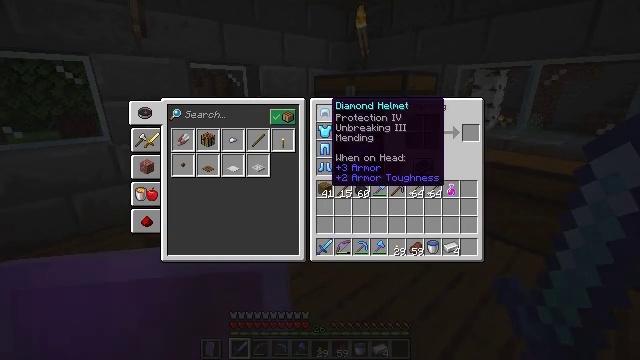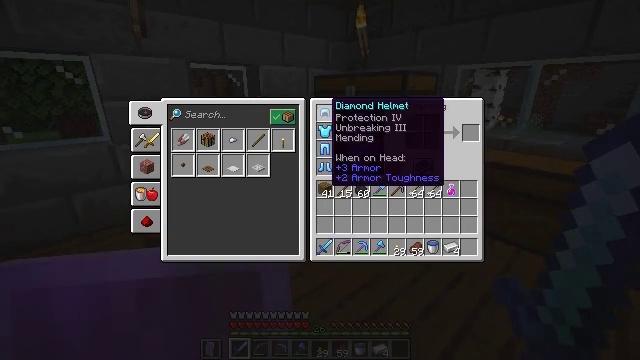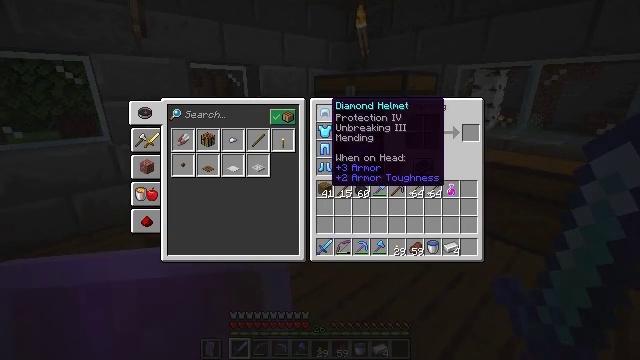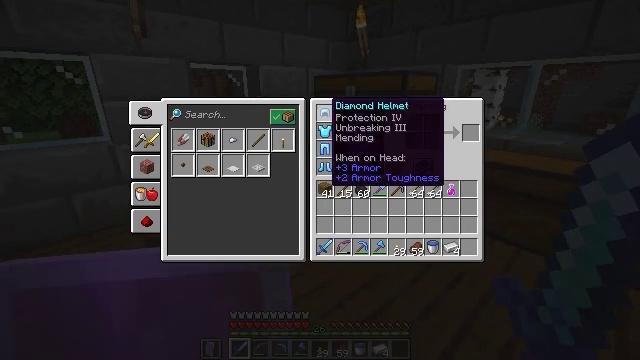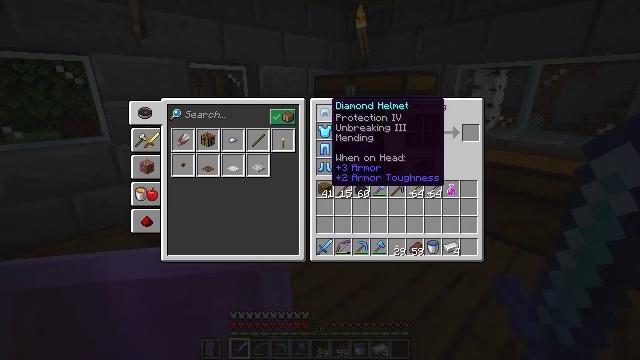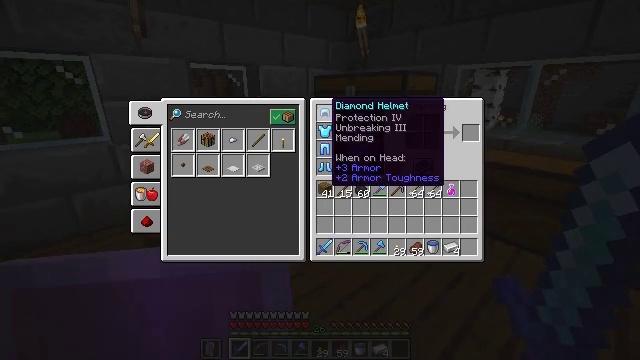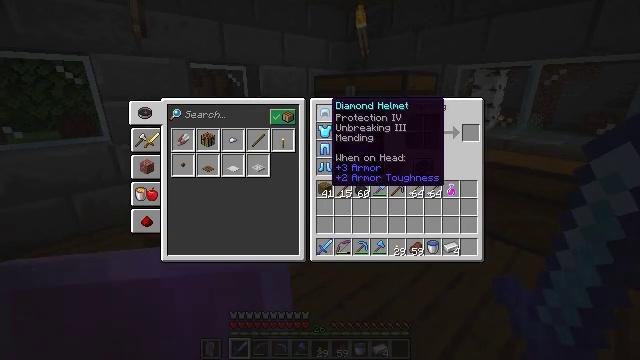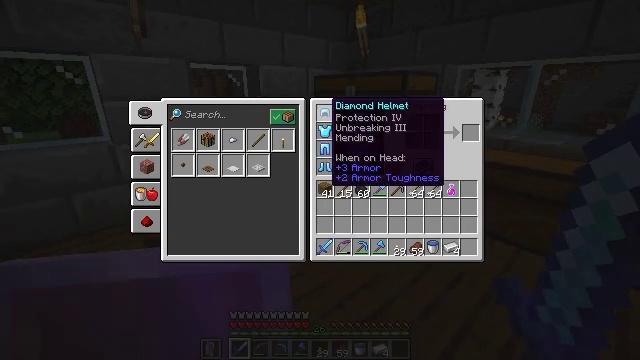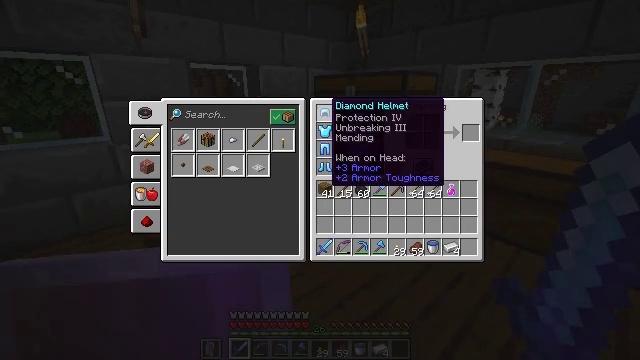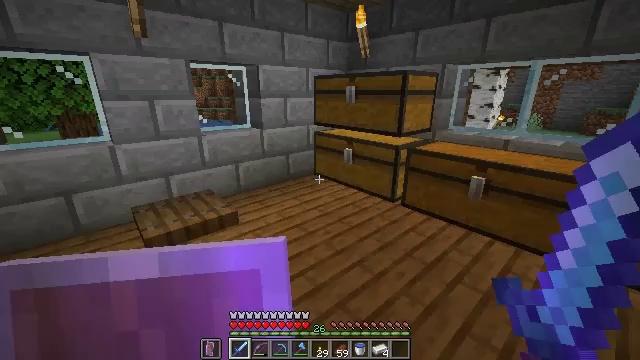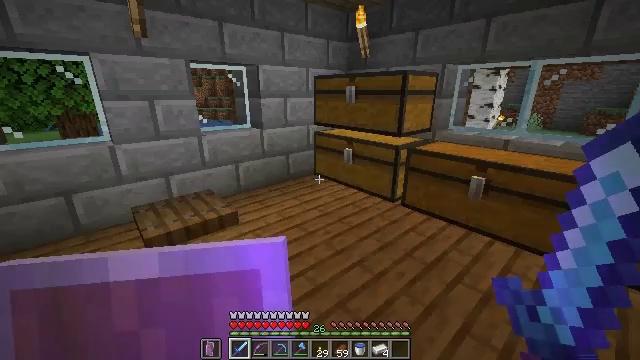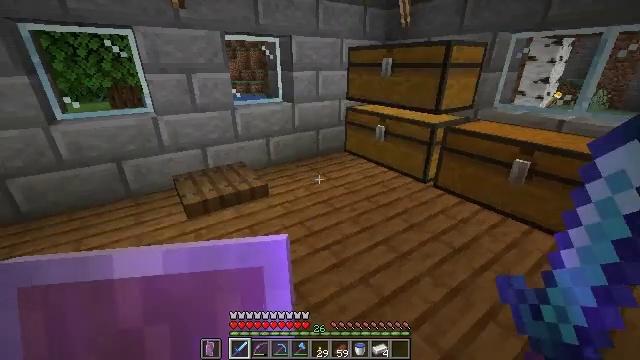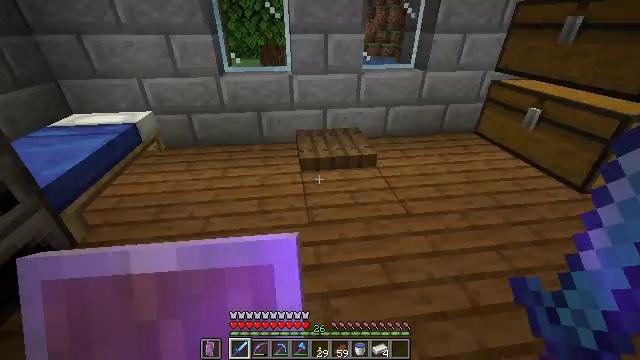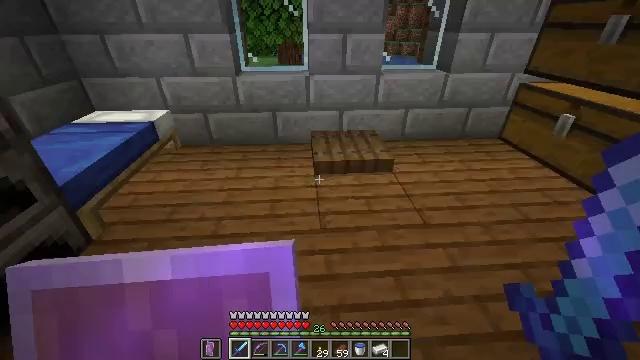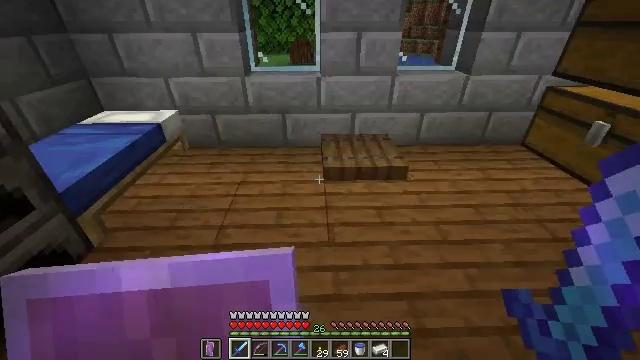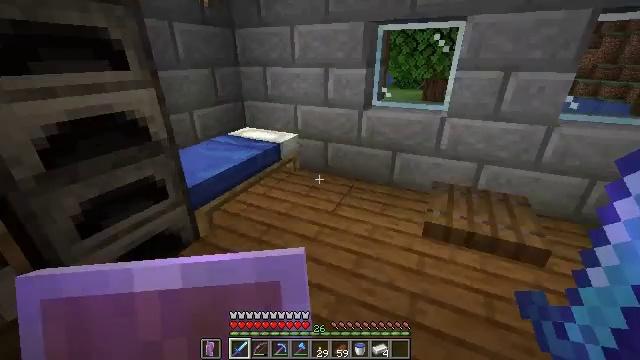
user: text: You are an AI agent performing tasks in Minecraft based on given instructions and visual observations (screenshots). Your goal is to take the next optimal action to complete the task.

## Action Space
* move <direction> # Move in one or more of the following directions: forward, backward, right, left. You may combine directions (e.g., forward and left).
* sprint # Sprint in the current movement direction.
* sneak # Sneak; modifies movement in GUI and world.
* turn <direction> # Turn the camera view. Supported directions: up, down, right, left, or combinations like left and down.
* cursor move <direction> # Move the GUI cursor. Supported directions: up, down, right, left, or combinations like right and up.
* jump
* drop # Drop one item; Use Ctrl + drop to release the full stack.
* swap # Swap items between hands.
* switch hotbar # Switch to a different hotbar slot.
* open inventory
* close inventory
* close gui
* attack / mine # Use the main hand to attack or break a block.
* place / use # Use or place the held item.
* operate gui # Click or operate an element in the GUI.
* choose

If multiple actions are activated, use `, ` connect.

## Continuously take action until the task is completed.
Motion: motion action
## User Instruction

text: Harvest potatoes.
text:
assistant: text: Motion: no_op
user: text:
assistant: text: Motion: no_op
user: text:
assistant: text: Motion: no_op
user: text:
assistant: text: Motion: no_op
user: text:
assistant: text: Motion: no_op
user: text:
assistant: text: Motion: no_op
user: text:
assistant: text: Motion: no_op
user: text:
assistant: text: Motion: no_op
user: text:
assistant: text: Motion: no_op
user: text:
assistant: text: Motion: no_op
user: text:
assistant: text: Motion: turn left and down
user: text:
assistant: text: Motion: move forward, turn left and down
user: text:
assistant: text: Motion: move forward, turn left
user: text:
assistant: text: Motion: move forward and move right, turn left
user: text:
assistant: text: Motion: move forward and move right, turn left and up
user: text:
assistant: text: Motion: move forward and move right, turn left and up
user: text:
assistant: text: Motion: move forward and move right, turn left
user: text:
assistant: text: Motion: move forward and move right, turn left
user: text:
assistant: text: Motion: move forward and move right, turn right and down
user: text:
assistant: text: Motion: move forward and move right, turn right and down
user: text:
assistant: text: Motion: move forward, turn right
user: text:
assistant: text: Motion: move forward, turn right and down
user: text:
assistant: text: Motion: turn right
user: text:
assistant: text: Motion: no_op
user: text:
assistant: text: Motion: no_op
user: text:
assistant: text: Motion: no_op
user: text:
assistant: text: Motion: move forward
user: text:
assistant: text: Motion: move forward, use / place
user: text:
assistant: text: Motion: no_op
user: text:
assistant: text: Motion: no_op